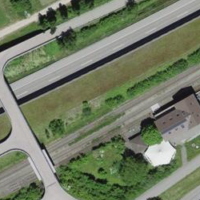
EUNIS habitat code: 57
Species observed at this site:
Humulus lupulus